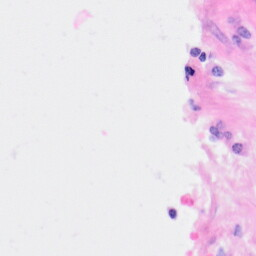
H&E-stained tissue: Kidney